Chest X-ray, AP view. Patient: 31 years old, sex M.
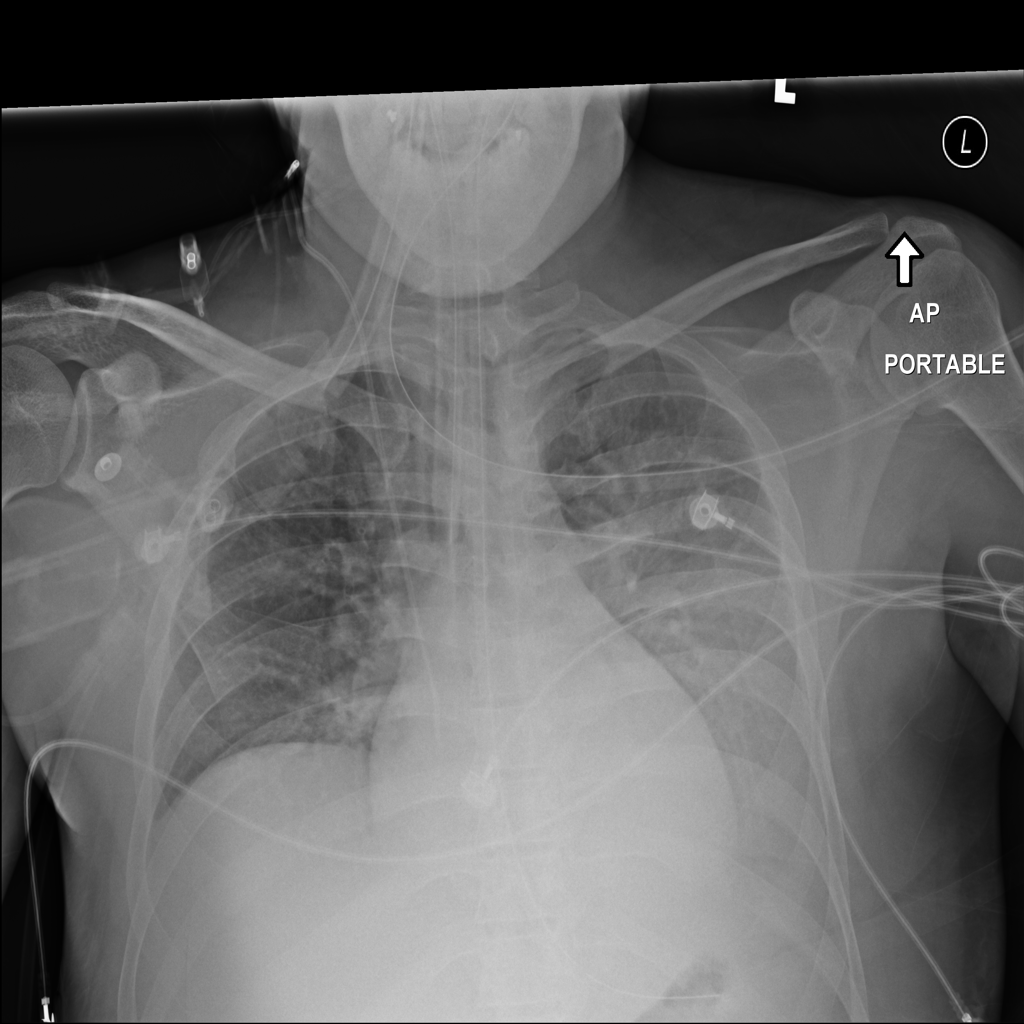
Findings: Atelectasis, Effusion, Infiltration